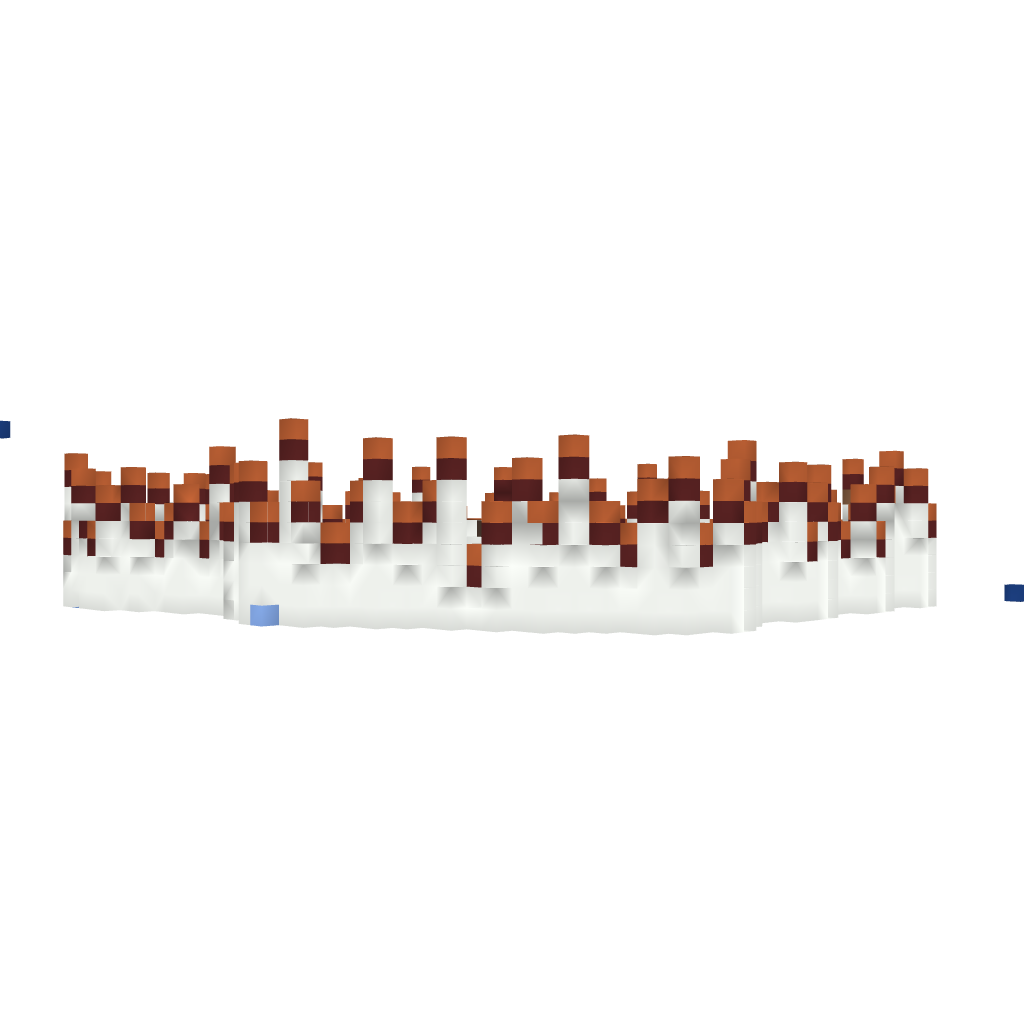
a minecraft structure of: Ice Arena